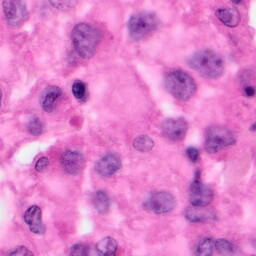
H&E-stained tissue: Pancreatic